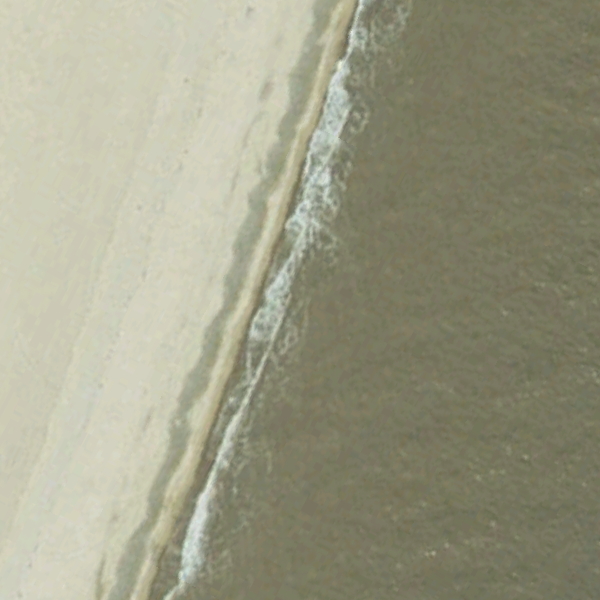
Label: Beach